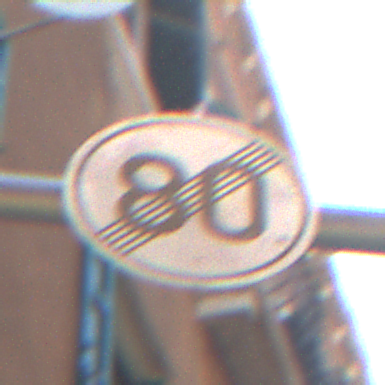
Verkehrszeichen: EndeGeschwindigkeit80
Umgebung: Outdoor, Urban
Tageszeit: Midday
Wetter: Clear
Licht: Natural
Jahreszeit: NotSpecified
Kontrast: HighContrast